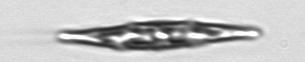
Label: Pleurosigma